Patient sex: F
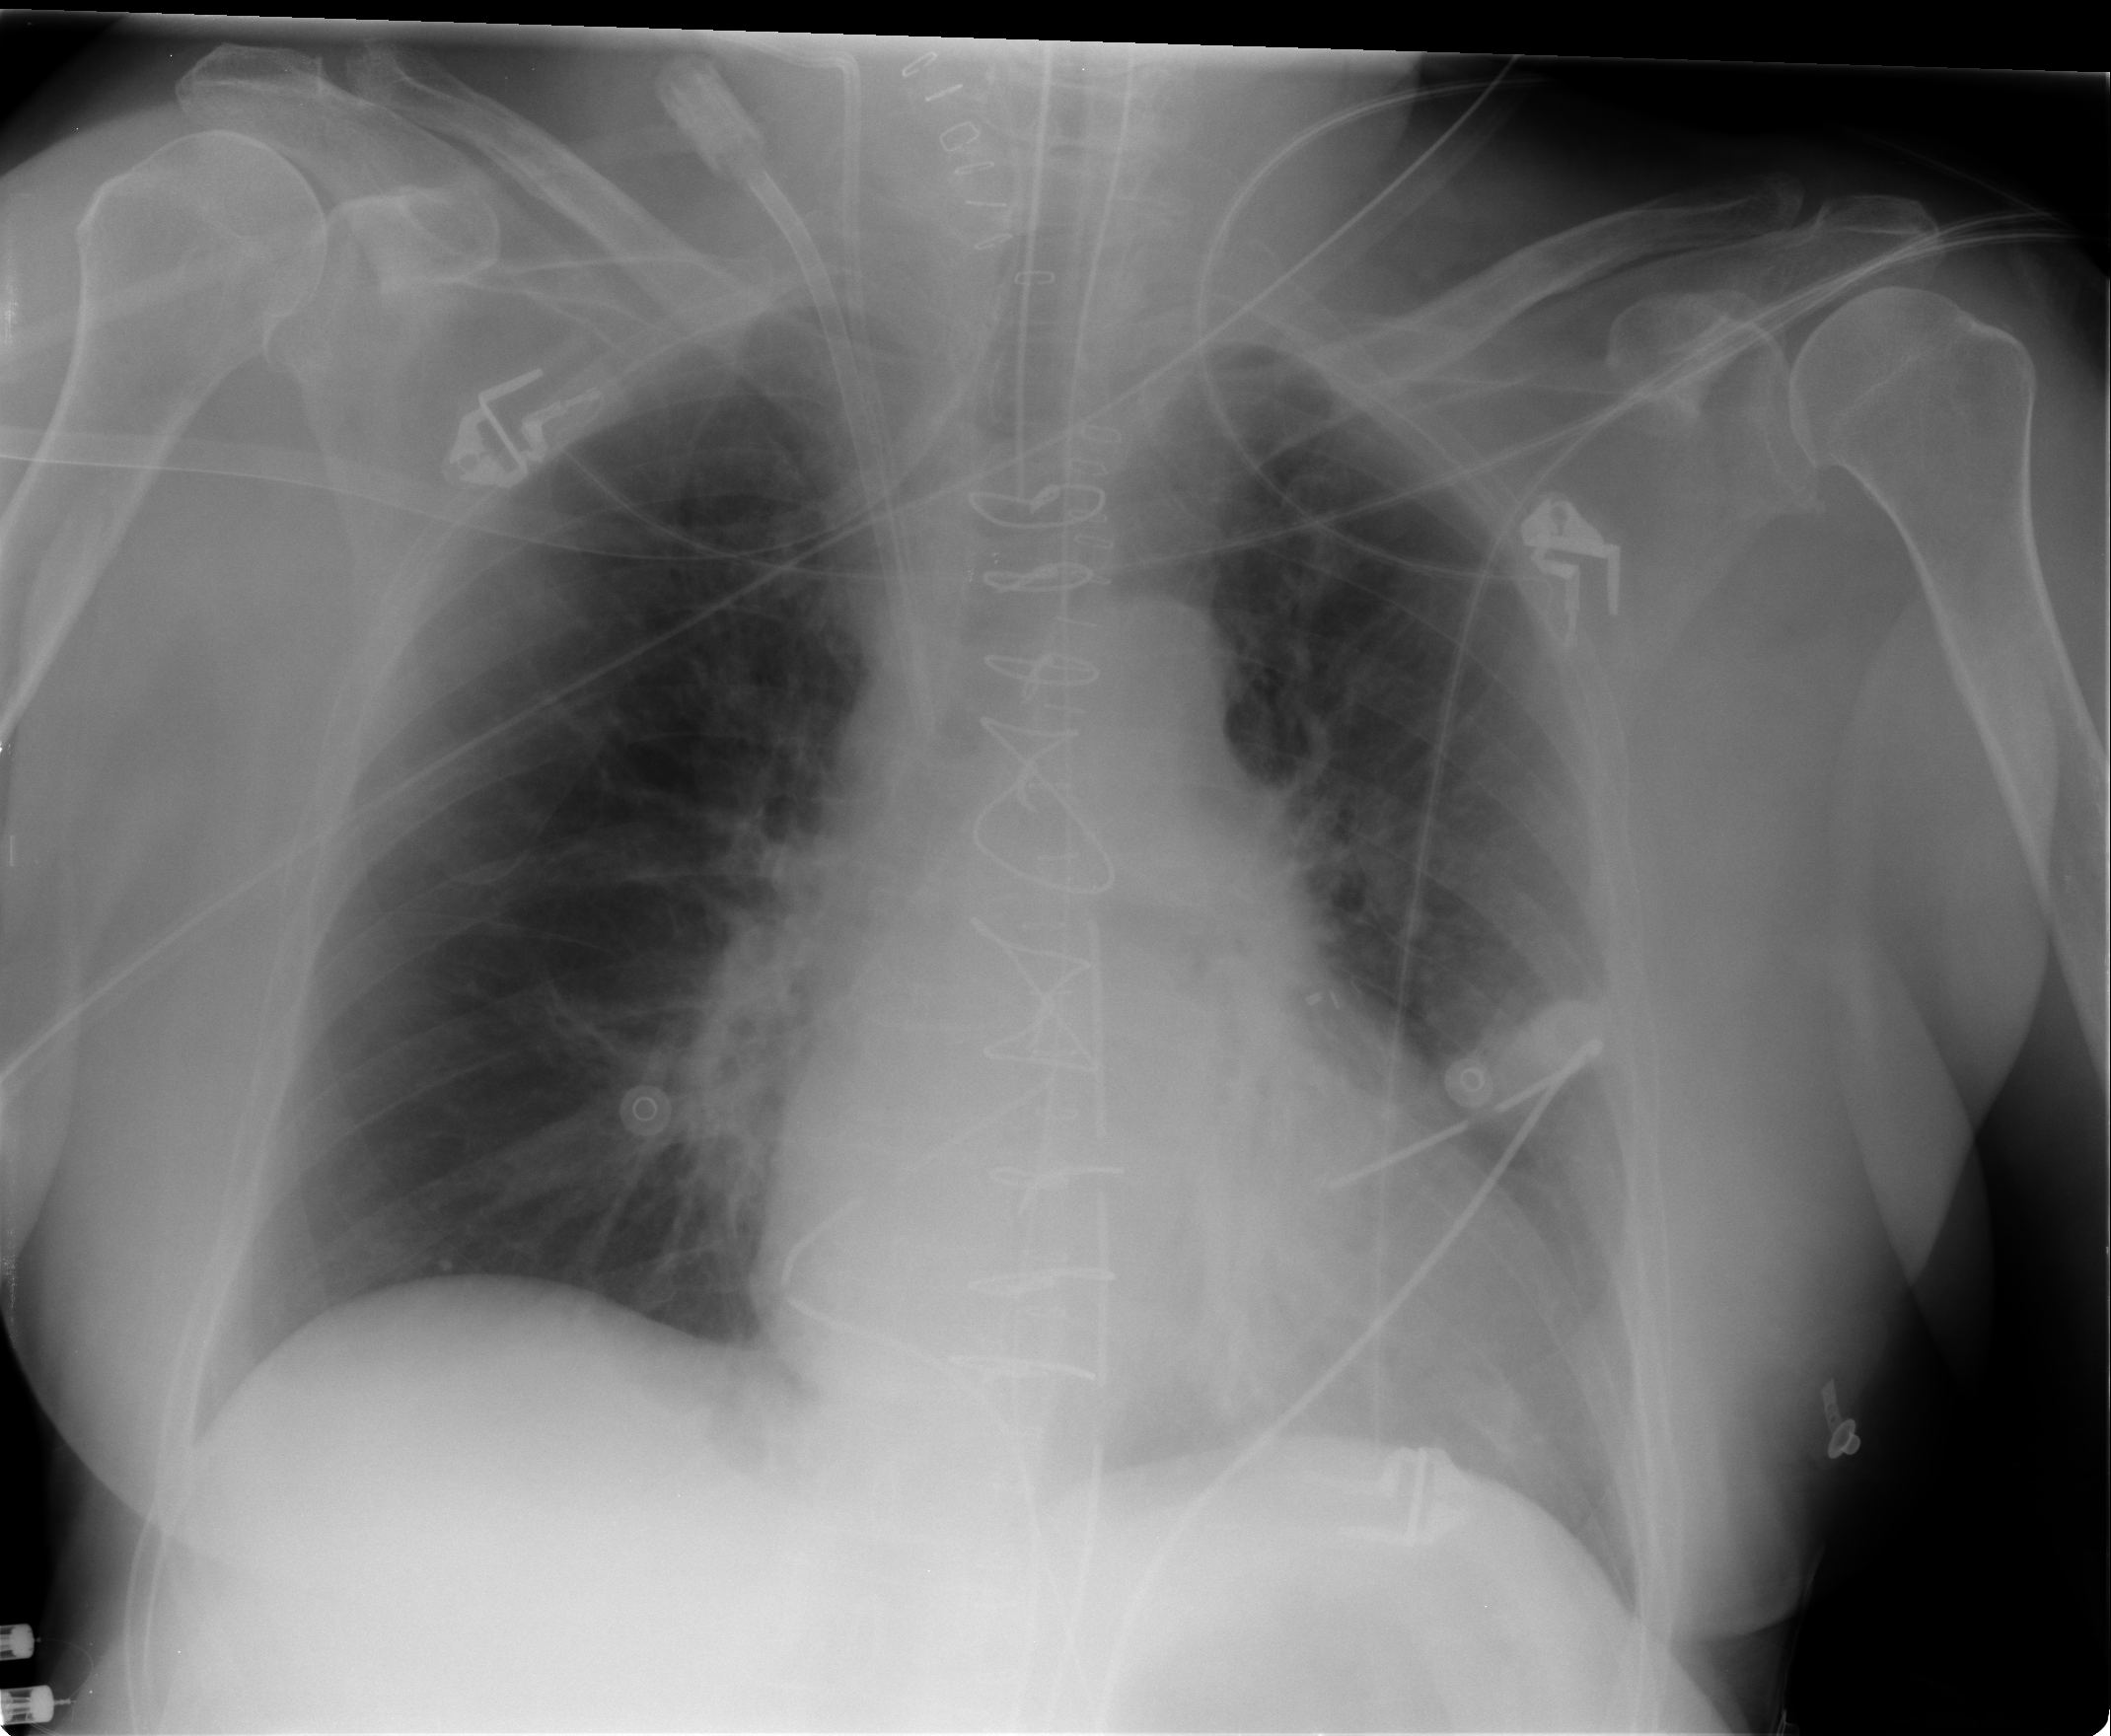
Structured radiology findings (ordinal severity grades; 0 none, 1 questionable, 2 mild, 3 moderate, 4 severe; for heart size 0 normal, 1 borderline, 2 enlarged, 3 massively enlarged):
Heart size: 1
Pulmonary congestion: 2
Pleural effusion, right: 0
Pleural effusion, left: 0
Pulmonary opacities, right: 0
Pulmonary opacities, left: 1
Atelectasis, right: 2
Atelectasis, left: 2